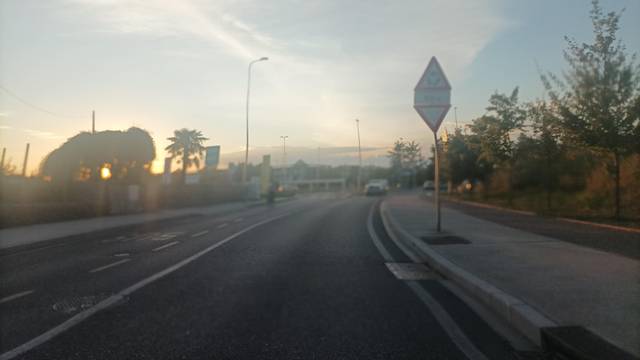
Region: Italy
Coordinates: 46.065, 13.219